Question: How do you enable key for the Visual Studio integration?
<URL>. I'm not sure how to activate or enable the realtime HTML Edit feature so I can edit in the browser and have the changes pushed back to Visual Studio.
Has anyone tried this out yet or can provide clues? I have VS 2013 RTM - I can't seem to find any update for ASP.NET Web Tools that may have changed this behavior. Is this an IE only behavior or is it browser independent? It sounds like it just injects additional HTML into the page.

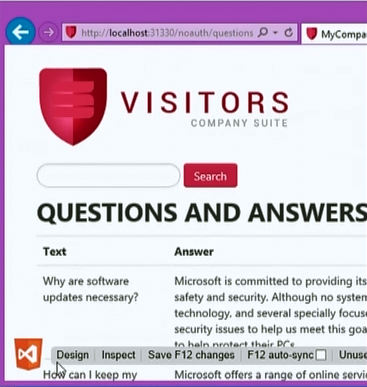
Answer: According to <URL> extension of capability. Visual Studio provides extensibility for which Hanselman was sharing.

When viewing the site, you can use + + to enable which updates the Visual Studio source. Web Browser for is browser independent. To <URL>, you need to add the following 'appSettings'...
'''
<add key="vs:enableBrowserLink" value="true" />
'''